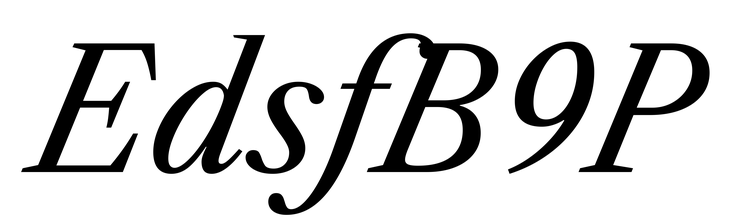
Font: LibreCaslonText-Italic_Italic